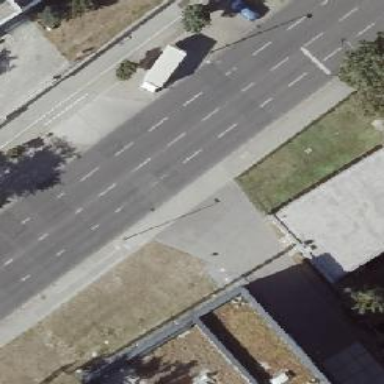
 there is track for cycling and perpendicular street-side parking lane."